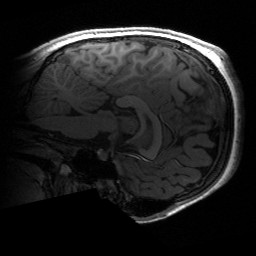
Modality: T1w
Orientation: sagittal
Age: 16
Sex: male
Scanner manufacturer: siemens
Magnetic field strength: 3 T
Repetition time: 2.53 s
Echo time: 0.00297 s